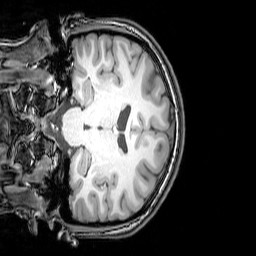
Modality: T1w
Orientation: coronal
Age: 20
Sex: female
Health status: healthy
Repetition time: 0.081 s
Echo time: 0.037 s